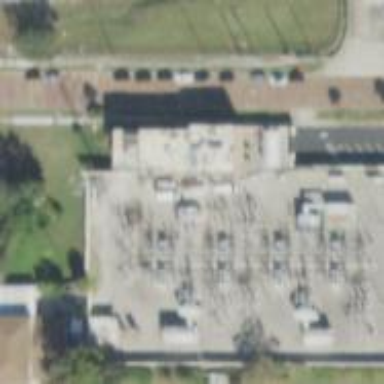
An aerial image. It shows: There is distribution substation enclosed by fence.